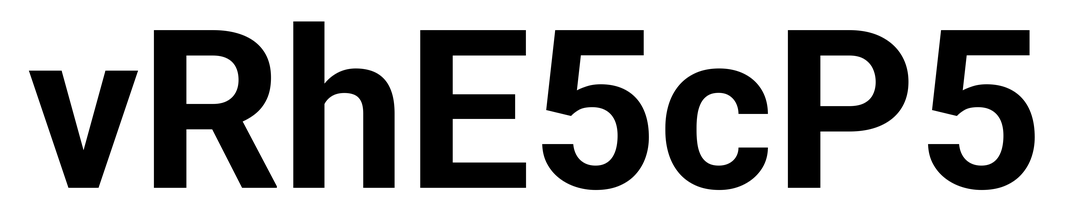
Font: Roboto_Bold